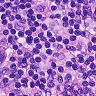
Metastatic tissue present: no